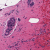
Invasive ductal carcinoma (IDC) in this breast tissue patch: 0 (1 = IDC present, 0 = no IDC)